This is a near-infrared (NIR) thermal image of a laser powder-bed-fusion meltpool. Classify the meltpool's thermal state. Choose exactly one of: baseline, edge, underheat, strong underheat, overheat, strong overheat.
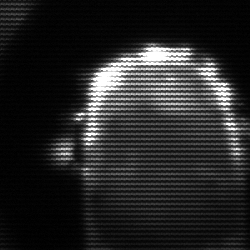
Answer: baseline